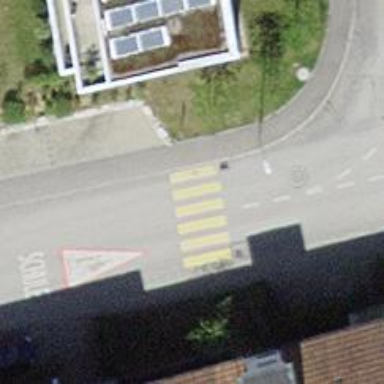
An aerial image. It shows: Uncontrolled zebra crossing on the road.